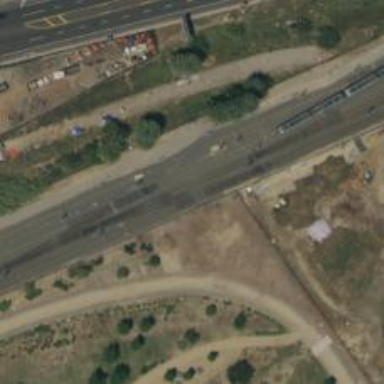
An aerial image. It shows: Light rail railway with electrified contact line.